Question: I have a data set that contains data on number of child deaths (cdeaths) listed by country and by year. How do I generate individual scatter plots (cdeaths by year) for each country without having to do it manually? I have 186 countries so I was wondering if there is a way to do this by factor.
Data set looks like this
'''
country year cdeaths
Afghanistan 2015 50.5
Afghanistan 2014 45.2
Afghanistan 2011 39.9
Afghanistan 2011 38.6
Afghanistan 2010 34.3
Afghanistan 2008 24
Afghanistan 2006 19
Afghanistan 2003 14.3
Afghanistan 2002 15
Afghanistan 1999 15
Barbados 2015 99
Barbados 2014 99.7
Barbados 2013 98.6
Barbados 2012 98.9
Barbados 2012 100
Barbados 2011 100
Barbados 2008 100
Barbados 2007 100
Barbados 2006 100
Barbados 2005 100
Barbados 2004 100
Barbados 2003 100
Barbados 2002 100
Barbados 2000 98
Barbados 1999 91
Barbados 1995 100
Cambodia 2014 89
Cambodia 2011 71.7
Cambodia 2010 71
Cambodia 2009 63
Cambodia 2008 58
Cambodia 2005 43.8
Cambodia 2004 16.3
Cambodia 2000 31.8
Cambodia 1998 34
Cambodia 1995 43.3
Denmark 2016 94.4
Denmark 2015 95.4
Denmark 2014 95.9
Denmark 2013 96.3
Denmark 2012 98.2
Denmark 2011 98.5
Denmark 2010 98.5
Denmark 2009 98.7
Denmark 2007 97.8
Denmark 2006 98.7
Denmark 2005 98.8
Denmark 2004 98.6
Denmark 2003 98.9
Denmark 2002 98.8
Denmark 2001 98.9
Denmark 2000 98.8
Denmark 1999 98.7
Denmark 1998 98.8
Denmark 1997 98.3
Estonia 2016 99.4
Estonia 2015 99.5
Estonia 2014 99.4
Estonia 2013 99.4
Estonia 2012 99.3
Estonia 2011 99.4
Estonia 2010 99.3
Estonia 2009 99.2
Estonia 2008 99.3
Estonia 2007 99.4
Estonia 2006 99.5
Estonia 2006 99.8
Estonia 2005 99.6
Estonia 2005 99.8
Estonia 2004 99.7
Estonia 2004 99.8
Estonia 2003 99.4
Estonia 2003 99.7
Estonia 2002 99.5
Estonia 2002 99.6
Estonia 2001 99.6
Estonia 2001 99.7
Estonia 2000 99.5
Estonia 2000 99.7
Estonia 1999 99.5
Estonia 1999 99.6
Estonia 1998 99.5
Estonia 1998 99.6
Estonia 1997 99.3
Estonia 1997 99.5
Estonia 1996 99.4
Estonia 1996 99.6
Estonia 1995 99.3
Estonia 1995 99.5
Estonia 1994 99.1
Estonia 1994 99.3
Estonia 1993 99.1
Estonia 1993 99.1
Estonia 1992 98.9
Estonia 1992 99
Gabon 2012 89.3
Gabon 2000 85.5
'''
A picture of the output that I want is attached.
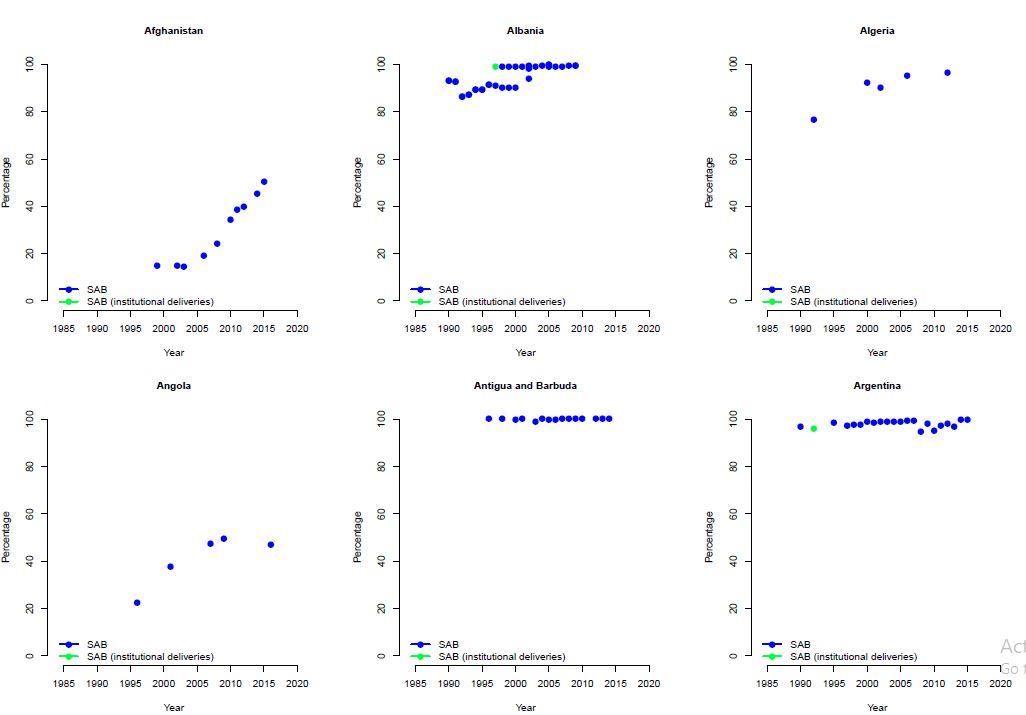
Answer: Here you go:
'''
> library(dplyr)
> library(tibble)
> lisa <- read.table("D:/R/SO/lisa.txt",header=TRUE) # my path
> df <- as.tibble(lisa)
> df
# A tibble: 97 x 3
country year sab
<fct> <int> <dbl>
1 Afghanistan 2015 50.5
2 Afghanistan 2014 45.2
3 Afghanistan 2011 39.9
...etc
# ... with 87 more rows
'''
You can do what you're looking for with 'facet_wrap' in 'ggplot2':
'''
> df %>% group_by(country) %>%
ggplot(aes(x=year,y=sab)) + geom_point() +
facet_wrap(~country)
'''
It produces this:
<URL>
I haven't actually done this for a dataset with 100+ values of the categorical variable, so not sure how it will scale. There are lots of resources online that can help you tweak the 'ggplot2' parameters... just remember that it's like Photoshop... you always have to think in layers. Hope this helps!